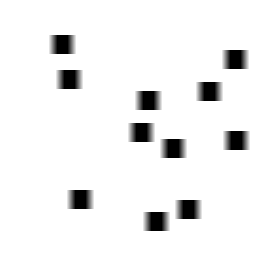
Squares: 11
Triangles: 0
Stars: 0
Total shapes: 11